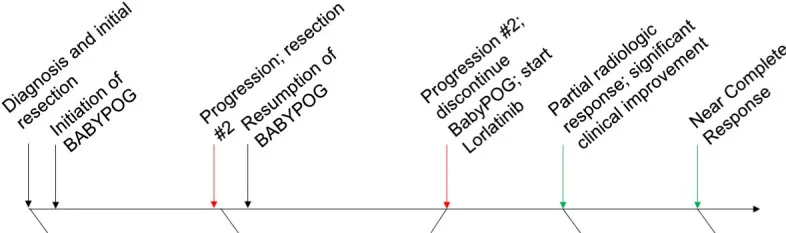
Timeline of major clinical events since diagnosis to present day.
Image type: chart (chart)